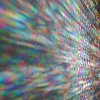
Label: sunburn